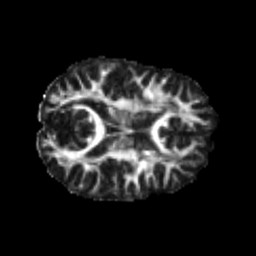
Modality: FA
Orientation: axial
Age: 21
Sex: female
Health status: healthy
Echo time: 0.074 s